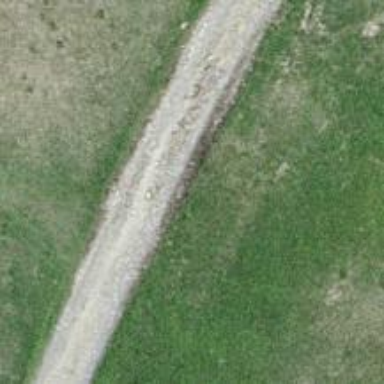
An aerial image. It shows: Track with grade 3 pebblestone surface.